Interaction volume radius: 10 \u00c5
Interaction volume height: 45 \u00c5
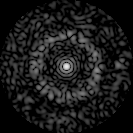
Disorder parameter: 0.8259